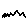
Label: zigzag